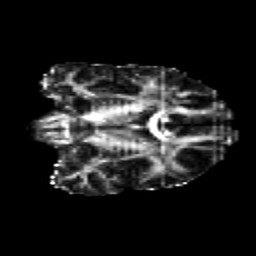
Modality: FA
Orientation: coronal
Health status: healthy
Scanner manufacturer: siemens
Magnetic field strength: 3 T
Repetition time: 12 s
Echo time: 0.092 s